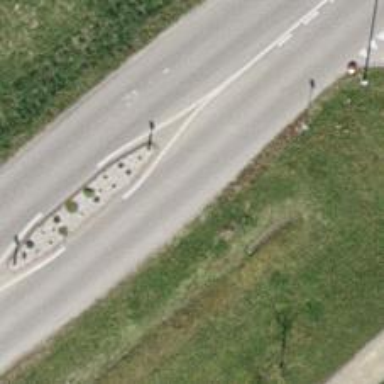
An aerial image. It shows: Secondary road.